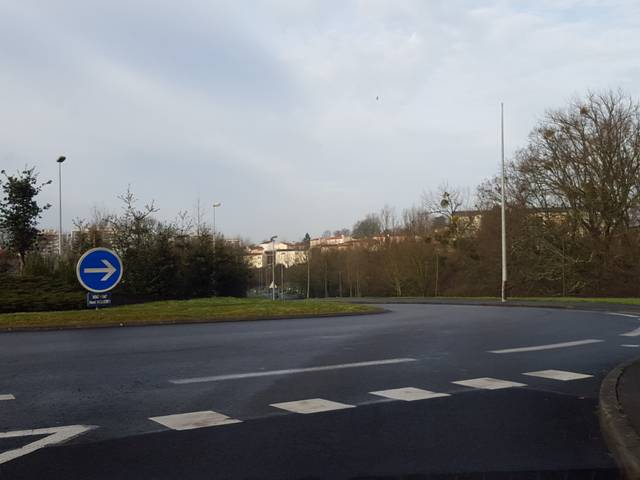
Region: France
Coordinates: 46.68, -1.412